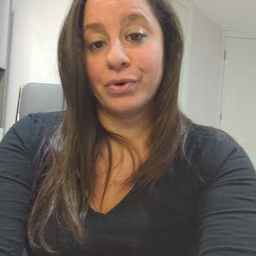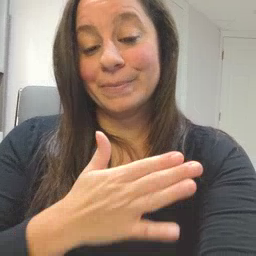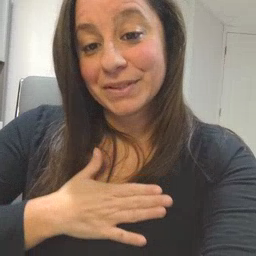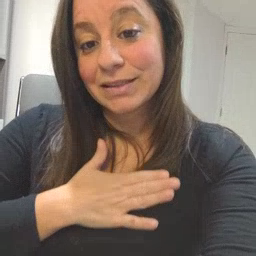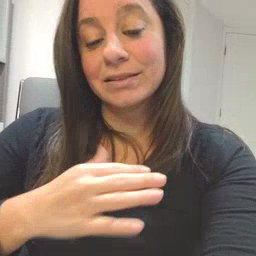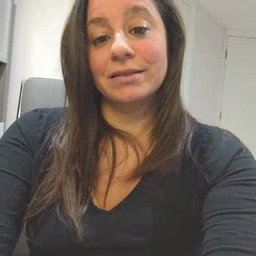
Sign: please